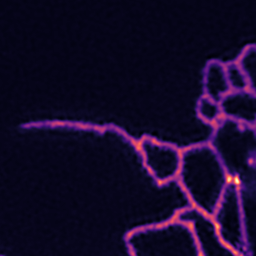
Label: Super-resolution ER image